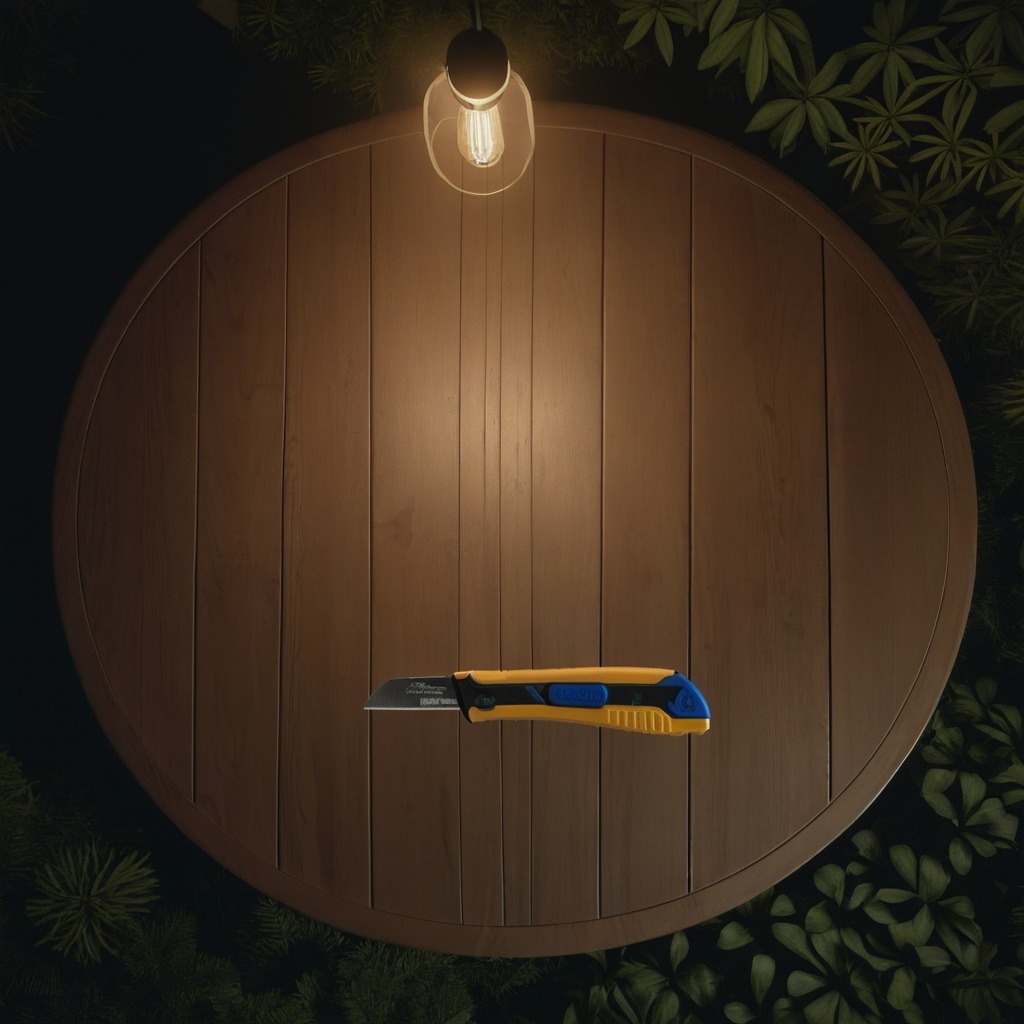
A utility knife is lying on a clean wooden table inside a jungle field workshop tent at night with soft shadows worn but